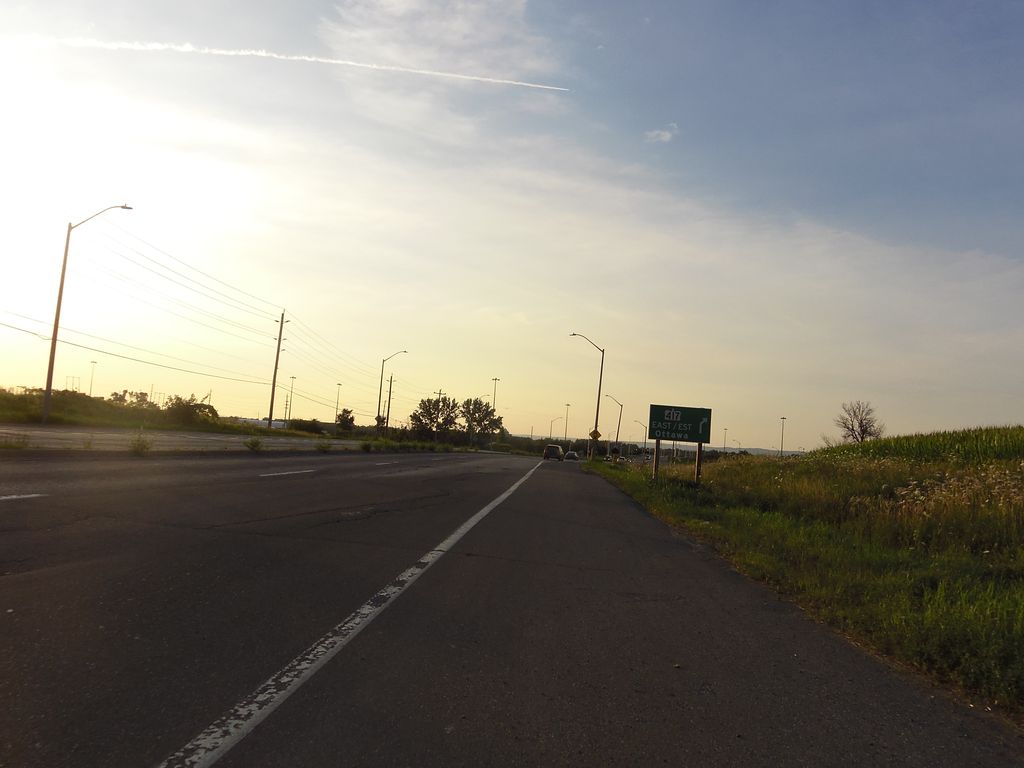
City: ottawa-gatineau